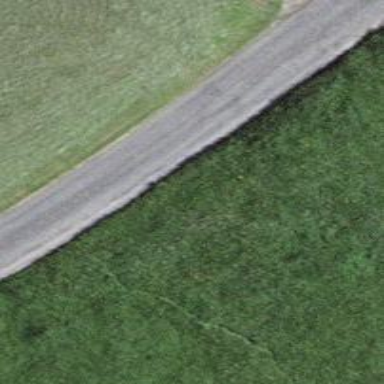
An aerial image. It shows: Unclassified road with grade1 tracktype. It is used for agricultural purposes.